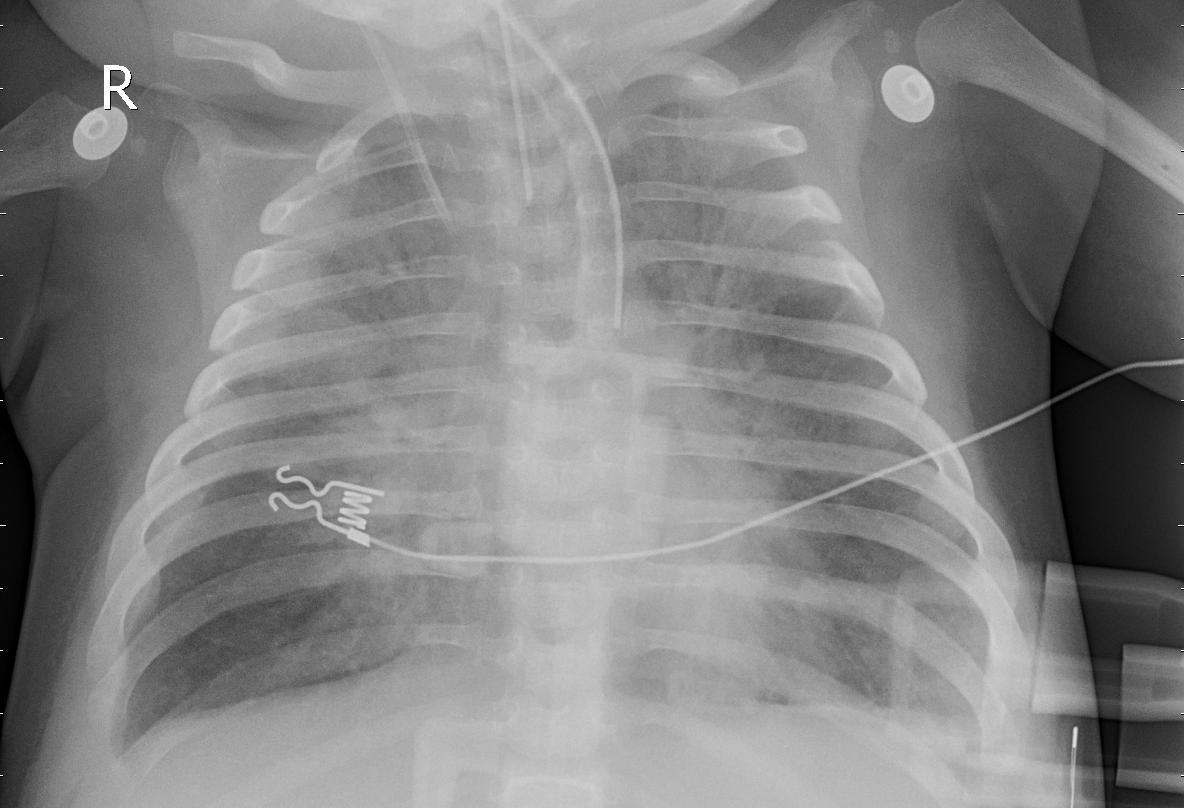
Diagnosis: PNEUMONIA